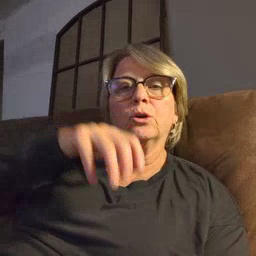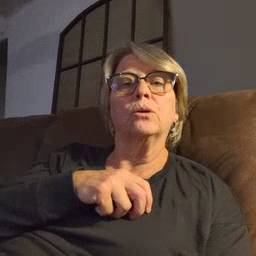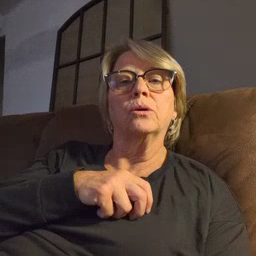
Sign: helicopter